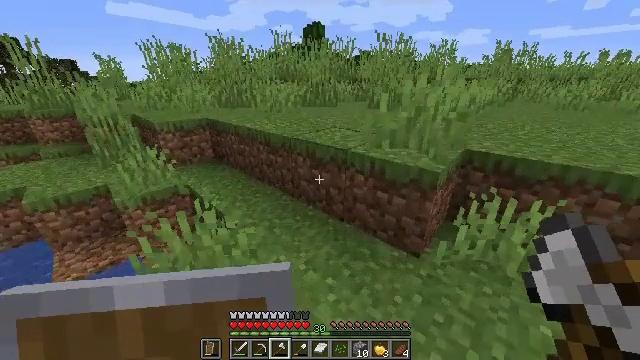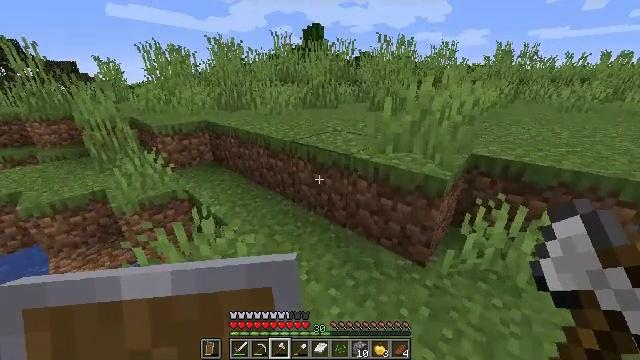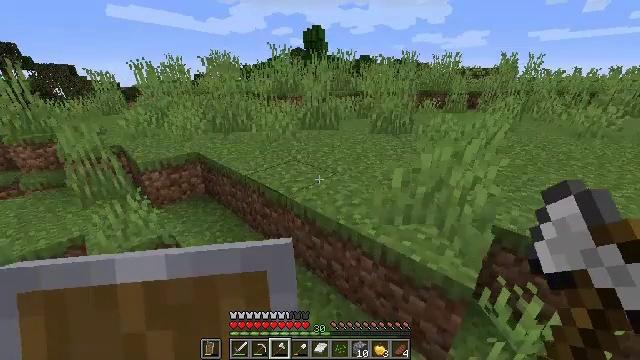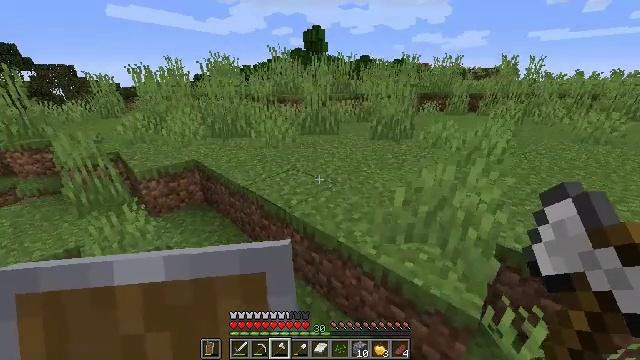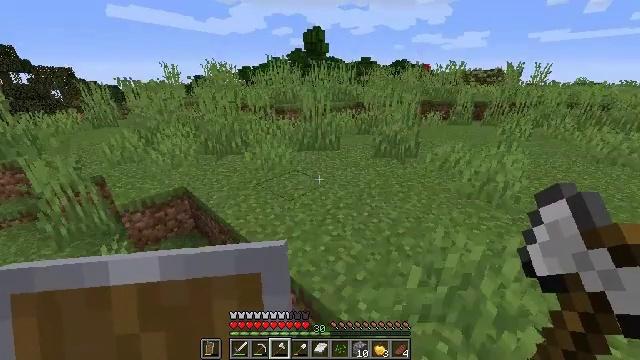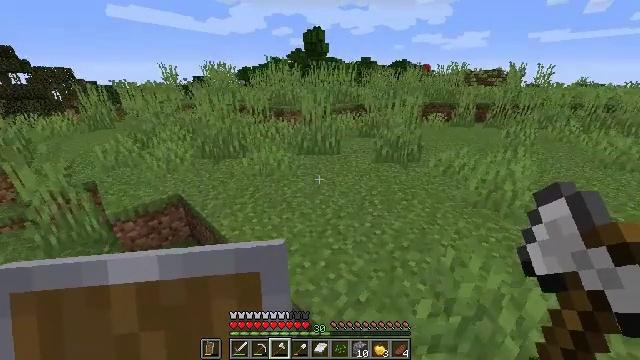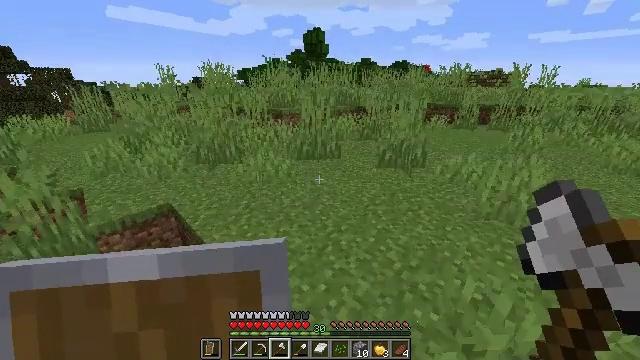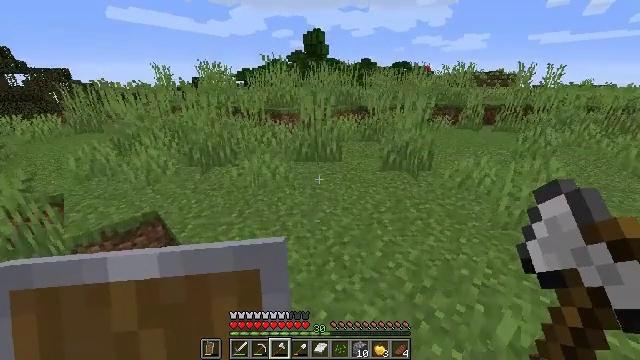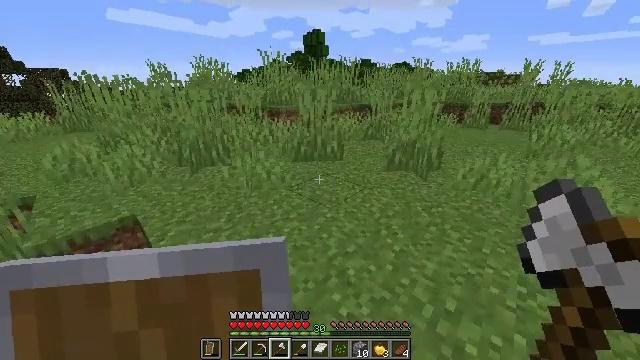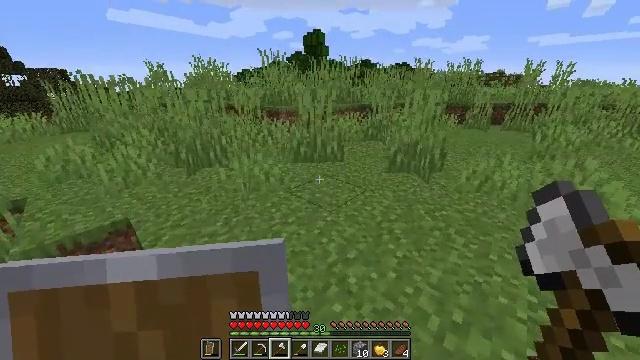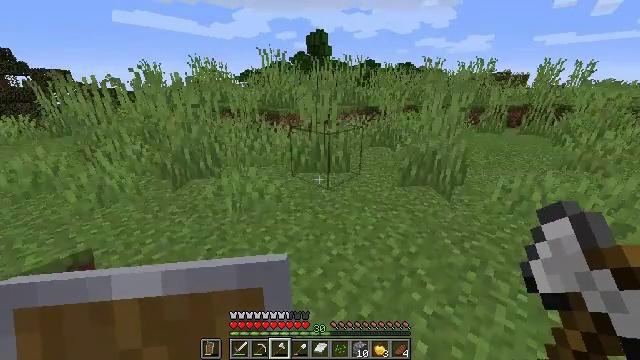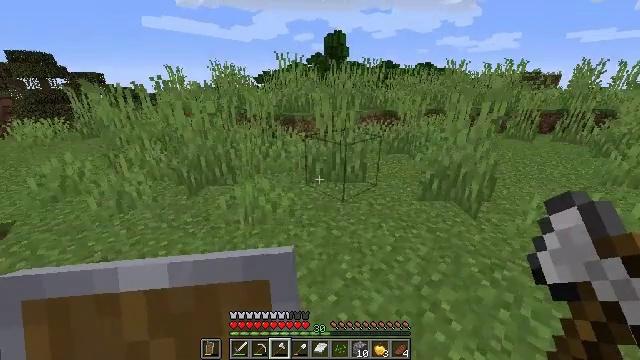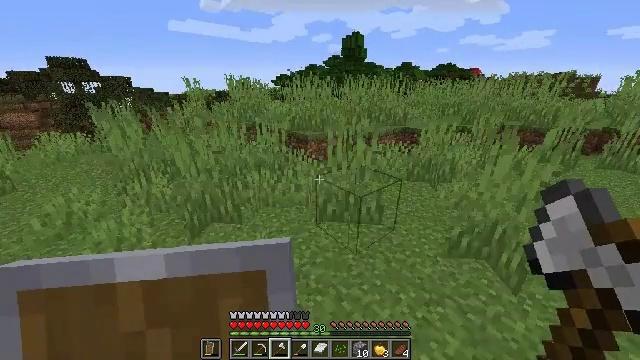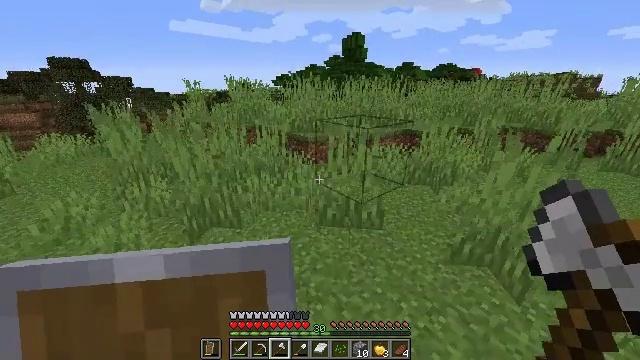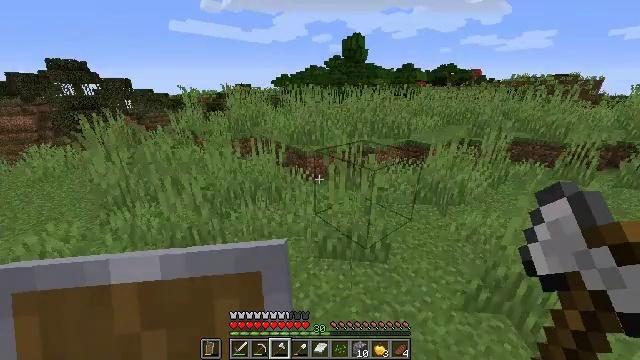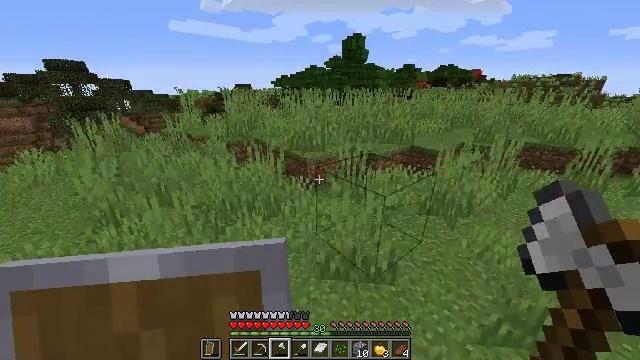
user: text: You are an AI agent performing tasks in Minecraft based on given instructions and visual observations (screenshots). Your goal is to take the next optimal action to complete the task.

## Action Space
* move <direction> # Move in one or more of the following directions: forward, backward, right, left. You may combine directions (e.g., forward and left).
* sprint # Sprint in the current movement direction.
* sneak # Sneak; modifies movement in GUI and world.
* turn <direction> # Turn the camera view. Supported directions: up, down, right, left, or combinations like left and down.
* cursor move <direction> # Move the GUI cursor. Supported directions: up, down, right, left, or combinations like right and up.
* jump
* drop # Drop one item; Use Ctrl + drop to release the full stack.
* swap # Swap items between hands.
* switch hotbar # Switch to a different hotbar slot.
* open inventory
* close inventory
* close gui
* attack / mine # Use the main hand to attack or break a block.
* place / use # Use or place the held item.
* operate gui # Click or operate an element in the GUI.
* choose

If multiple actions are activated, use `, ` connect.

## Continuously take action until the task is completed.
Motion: motion action
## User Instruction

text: Kill the chicken.
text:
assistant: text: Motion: move forward, sprint, jump
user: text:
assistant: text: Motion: move forward, sprint, jump
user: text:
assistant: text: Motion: move forward, sprint, jump
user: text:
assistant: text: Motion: move forward, sprint, jump
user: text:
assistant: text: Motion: move forward, sprint, jump
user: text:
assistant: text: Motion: move forward, sprint, jump
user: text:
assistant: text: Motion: move forward, sprint, jump
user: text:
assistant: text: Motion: move forward, sprint, jump
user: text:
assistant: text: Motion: move forward, sprint, jump
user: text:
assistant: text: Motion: move forward, sprint, jump
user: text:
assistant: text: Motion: move forward, sprint, turn left, jump
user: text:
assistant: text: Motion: move forward, sprint, turn left, jump
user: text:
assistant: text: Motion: move forward and move left, sprint, jump
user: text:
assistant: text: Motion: move forward and move left, sprint, jump
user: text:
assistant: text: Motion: move forward and move left, sprint, jump
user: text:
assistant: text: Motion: move forward and move left, sprint, jump
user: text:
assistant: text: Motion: move forward, sprint, turn left
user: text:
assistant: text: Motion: move forward, sprint, turn left
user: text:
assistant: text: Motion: move forward, sprint, turn left
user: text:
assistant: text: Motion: move forward, sprint, turn right and up
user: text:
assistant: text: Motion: move forward, sprint
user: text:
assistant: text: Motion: move forward, sprint
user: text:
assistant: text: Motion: move forward, sprint
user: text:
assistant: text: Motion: move forward, sprint, turn right
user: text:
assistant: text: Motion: move forward, sprint, turn right
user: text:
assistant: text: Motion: move forward, sprint, turn right
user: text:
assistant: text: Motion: move forward, sprint
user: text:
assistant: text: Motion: move forward, sprint, turn left, jump
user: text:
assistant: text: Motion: move forward, sprint, turn left, jump
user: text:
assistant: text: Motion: move forward, sprint, turn left, jump